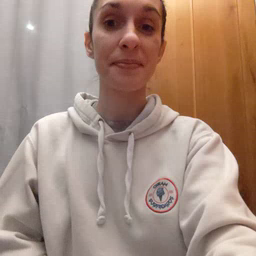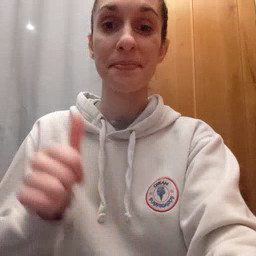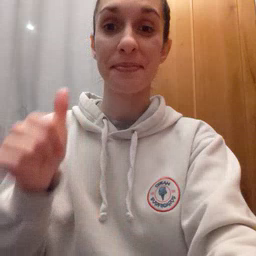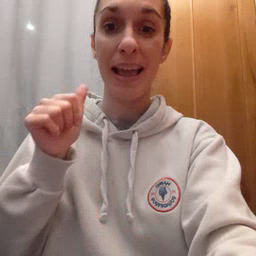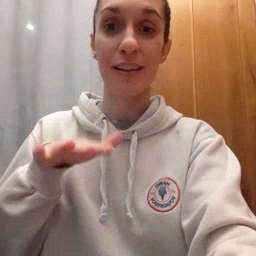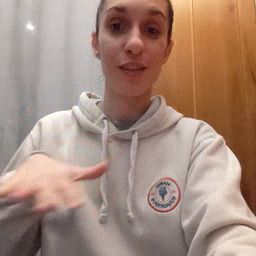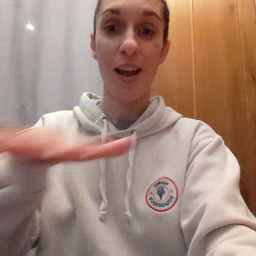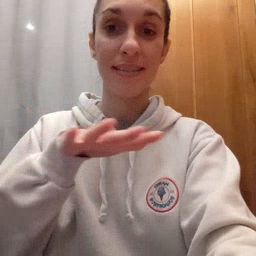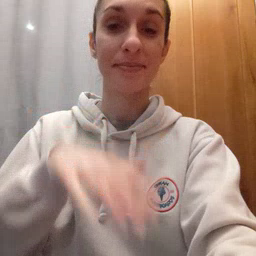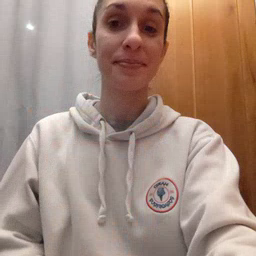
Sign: backyard